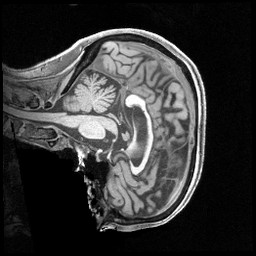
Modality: T1w
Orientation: sagittal
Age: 70
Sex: female
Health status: healthy
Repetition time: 2.4 s
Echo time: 0.00222 s